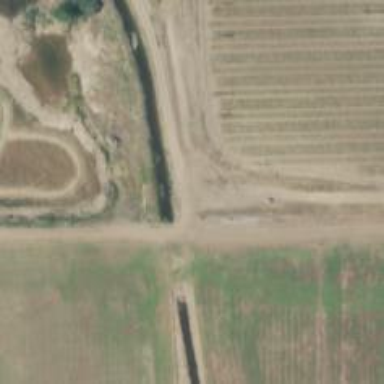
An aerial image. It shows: Culvert tunnel crossing over canal.